Question: I would like to sort a 'vector<Point>' in Top to bottom & then by left to right order. This question is possible duplicate of <URL>. Is there any STL based sorting method available for this Co-Ordinate sorting?
I've also tried this code & failed:
'''
bool compareYX(const Point2f& p1, const Point2f& p2)
{
return std::tie(p1.y, p1.x) < std::tie(p2.y, p2.x);
}
'''

I'd appreciate your help.
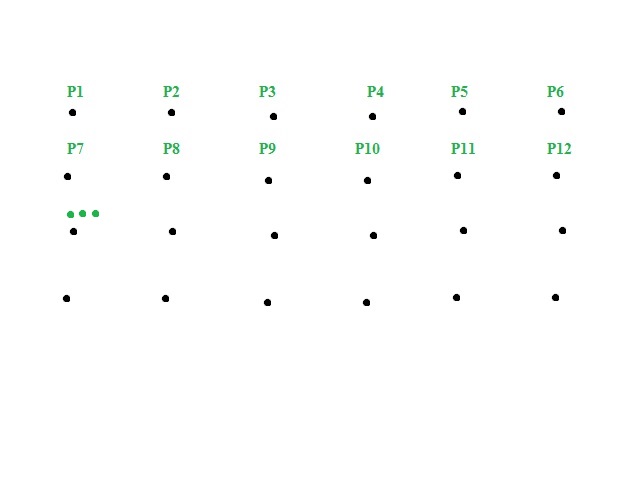
Answer: You should try:
'''
// for sorting first by Y descending and later by X ascending
bool compareYX(const Point2f& p1, const Point2f& p2) {
return std::tie(p2.y, p1.x) < std::tie(p1.y, p2.x);
}
'''
In this case you would be sorting by 'Y' first in descending order, see that 'p2.y' is at the left and 'p1.y' at the right and later by 'X' in ascending orders
Input Points:
'''
{ {-2, 1}, {1,1}, {-1,-5}, {4,-2}, {5, 5} }
'''
Output Order:
'''
(5,5)
(-2,1)
(1,1)
(4,-2)
(-1,-5)
'''